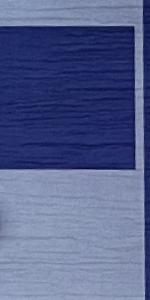
Label: Empty